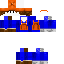
A male human skin with medium skin, wearing brown long hair dressed in a blue hoodie and blue pants, featuring a closed mouth.